Question: i am trying to do a batch entry, but this error keeps occurring.
i am passing an array in a .doc, it works fine on other function, where i pass an array into .doc using loops and functions.
please help me out and please explain me what the error means.

'''
export const AddTaskToFriend = (
ArryOfIds,
email,
title,
tag,
prayority,
completed
) => {
return async (dispatch) => {
const db = firebase.firestore();
var batch = db.batch();
for (let i = 0; i < ArryOfIds.length; i++) {
const Collections = db
.collection("Tasks")
.doc(ArryOfIds[i])
.collection("SingleTask");
batch.set(Collections, {
creater: firebase.auth().currentUser.uid,
UpdatedOn: new Date().toString(),
CreatedOn: new Date().toString(),
email,
title,
tag,
prayority,
completed,
});
}
batch
.commit()
.then((success) => {
console.log(' its a success ${success}');
})
.catch((error) => {
console.log(error);
});
'''
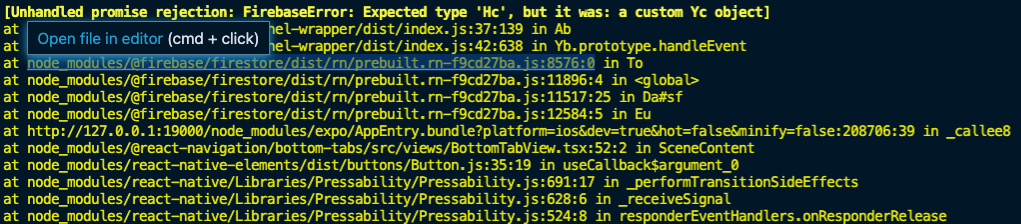
Answer: It looks like the error could come from 'batch.set()'. As per this documentation <URL> needs a reference to a document, and in your case you are passing a collection reference:
'''
const Collections = db
.collection("Tasks")
.doc(ArryOfIds[i])
.collection("SingleTask");
'''
You could try adding '.doc()' after '.collection("SingleTask")' to see if this solves the issue.